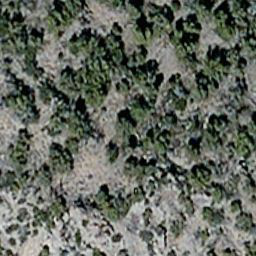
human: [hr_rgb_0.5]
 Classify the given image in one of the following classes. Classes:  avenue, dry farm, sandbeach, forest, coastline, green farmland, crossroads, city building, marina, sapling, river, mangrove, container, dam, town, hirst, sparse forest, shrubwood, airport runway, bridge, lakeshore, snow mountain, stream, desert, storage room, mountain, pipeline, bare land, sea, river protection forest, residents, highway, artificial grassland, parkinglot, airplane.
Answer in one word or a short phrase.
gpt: sparse forest